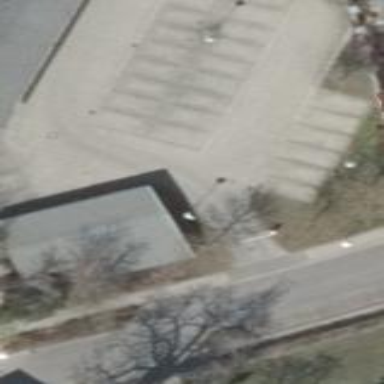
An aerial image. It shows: Garage building.